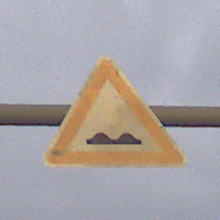
Verkehrszeichen: UnebeneFahrbahn
Umgebung: Outdoor, Urban
Tageszeit: MorningAfternoon
Wetter: Overcast
Licht: Natural
Jahreszeit: NotSpecified
Kontrast: LowContrast